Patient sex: F
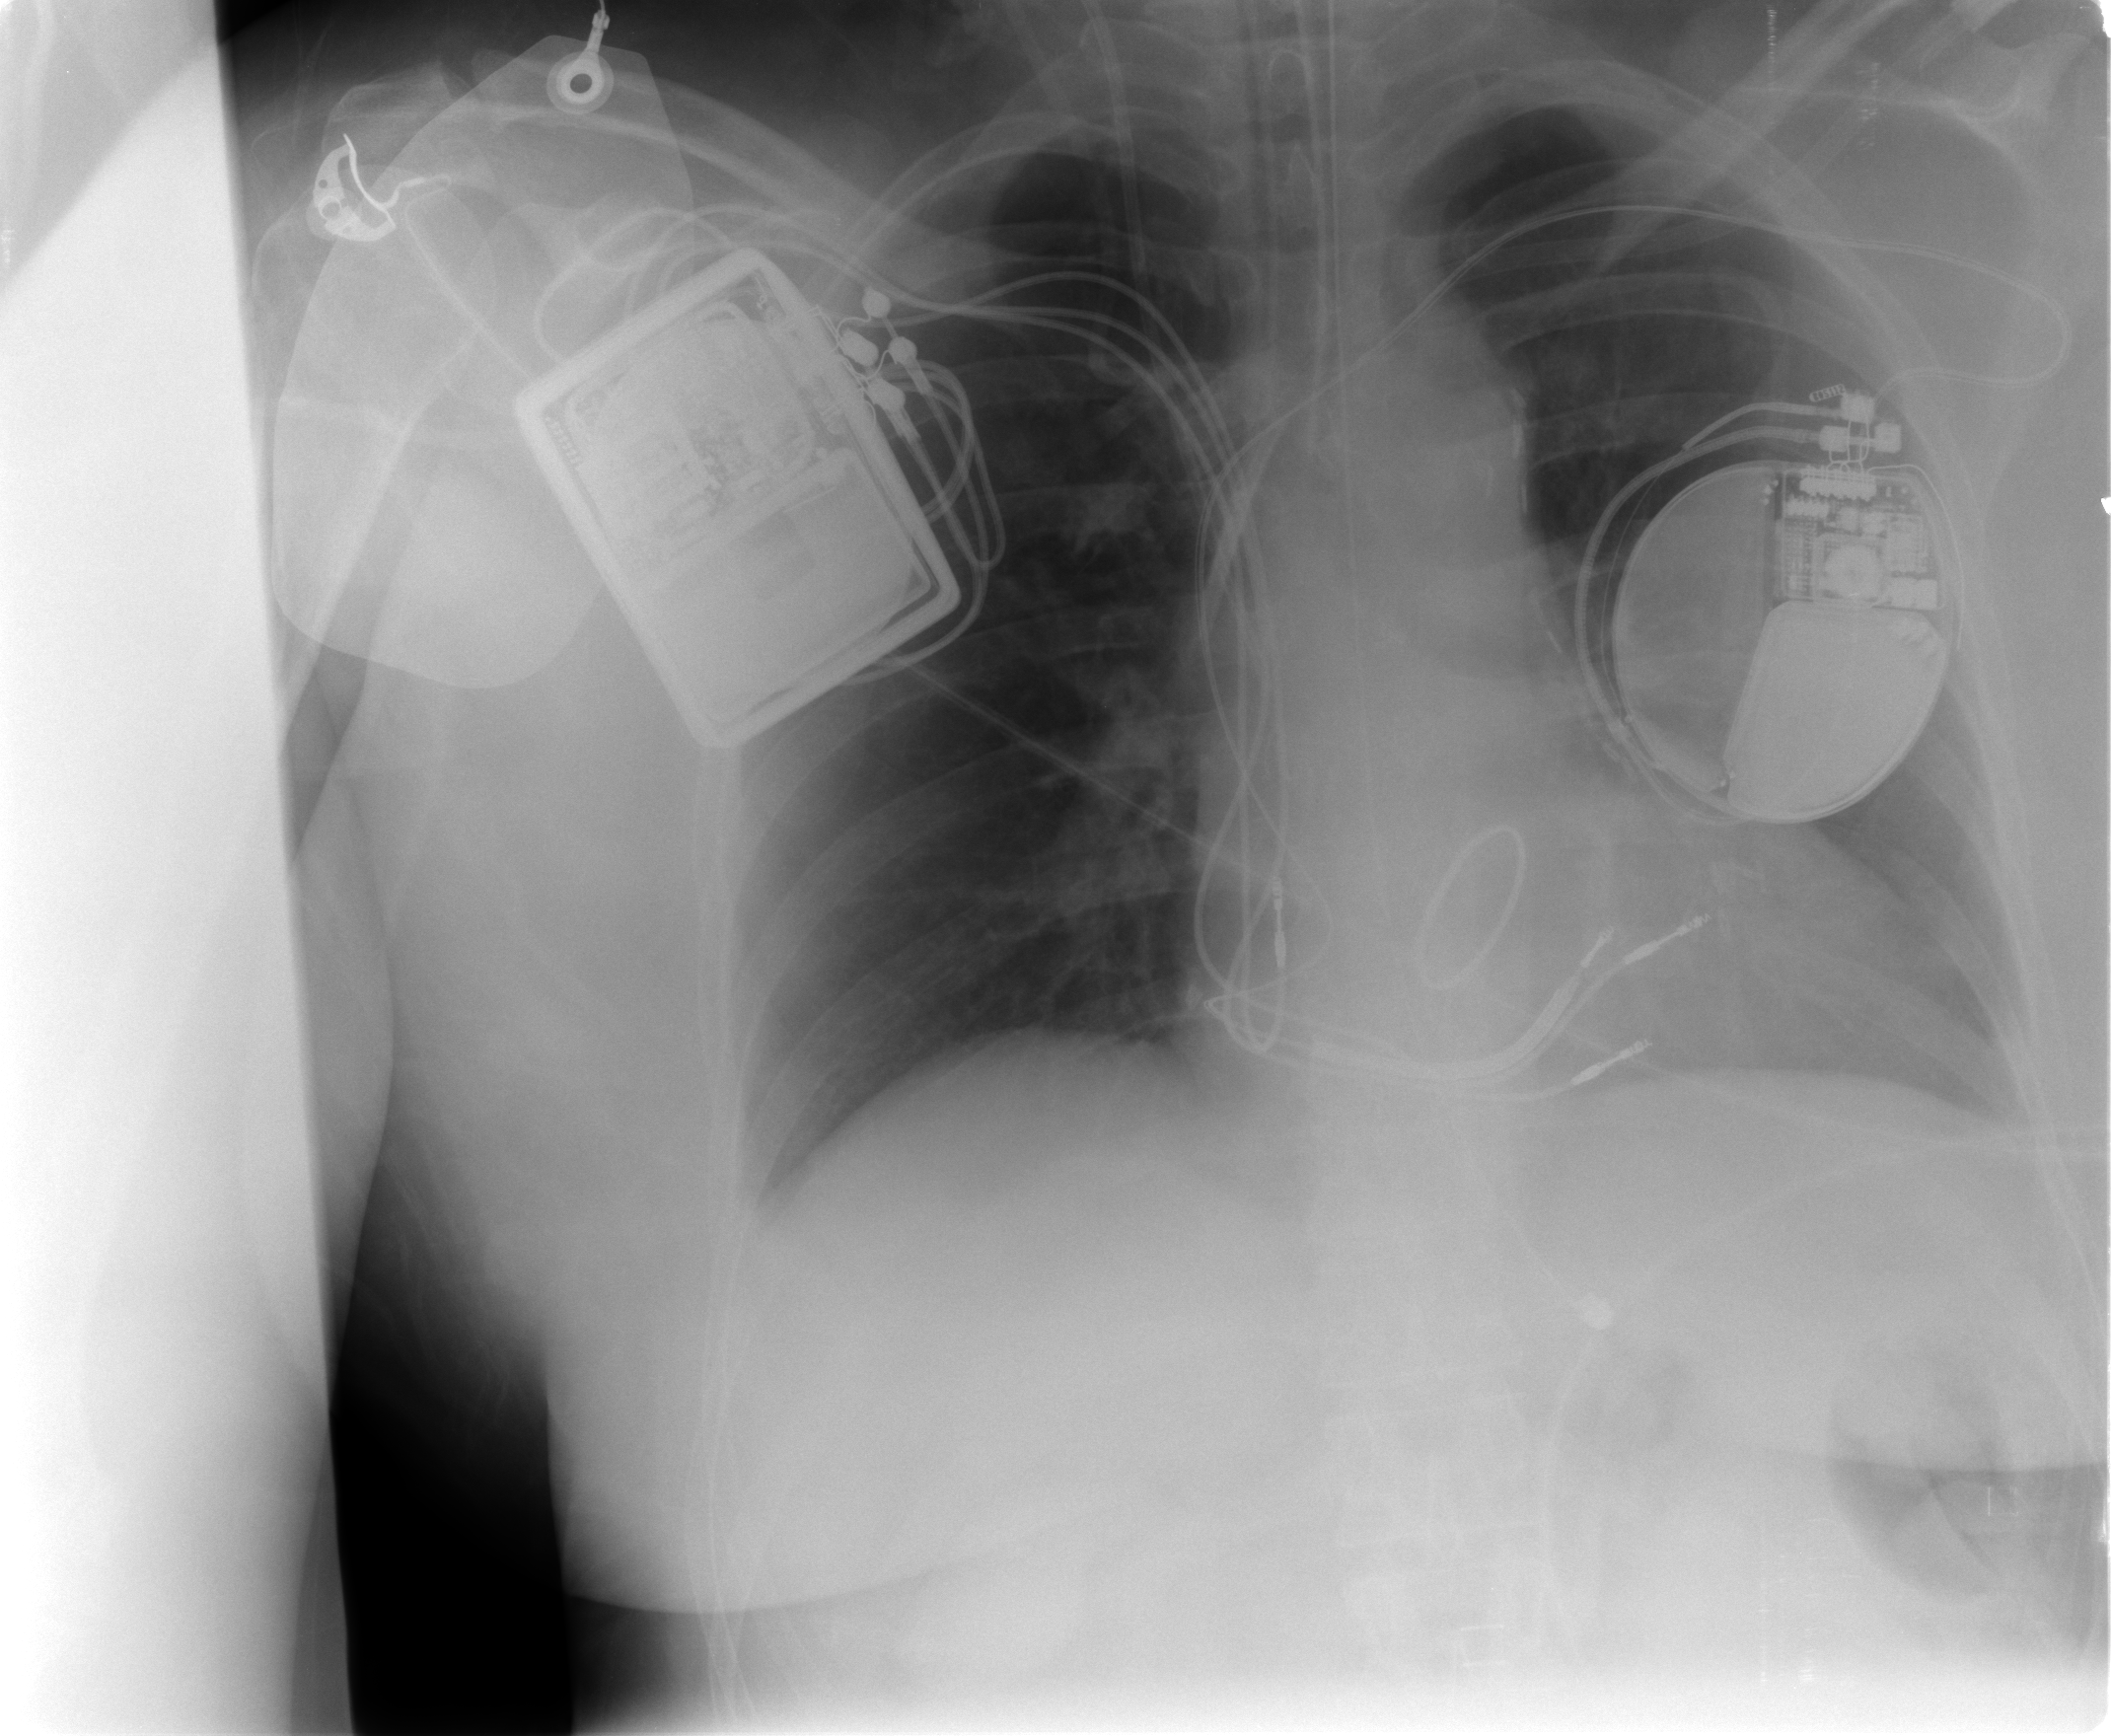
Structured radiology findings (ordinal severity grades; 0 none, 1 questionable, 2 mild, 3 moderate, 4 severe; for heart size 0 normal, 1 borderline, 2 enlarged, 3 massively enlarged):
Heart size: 2
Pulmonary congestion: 1
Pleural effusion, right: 0
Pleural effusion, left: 1
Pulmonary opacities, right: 0
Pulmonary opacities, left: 0
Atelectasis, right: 1
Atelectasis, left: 1